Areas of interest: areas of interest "Parking Lot"
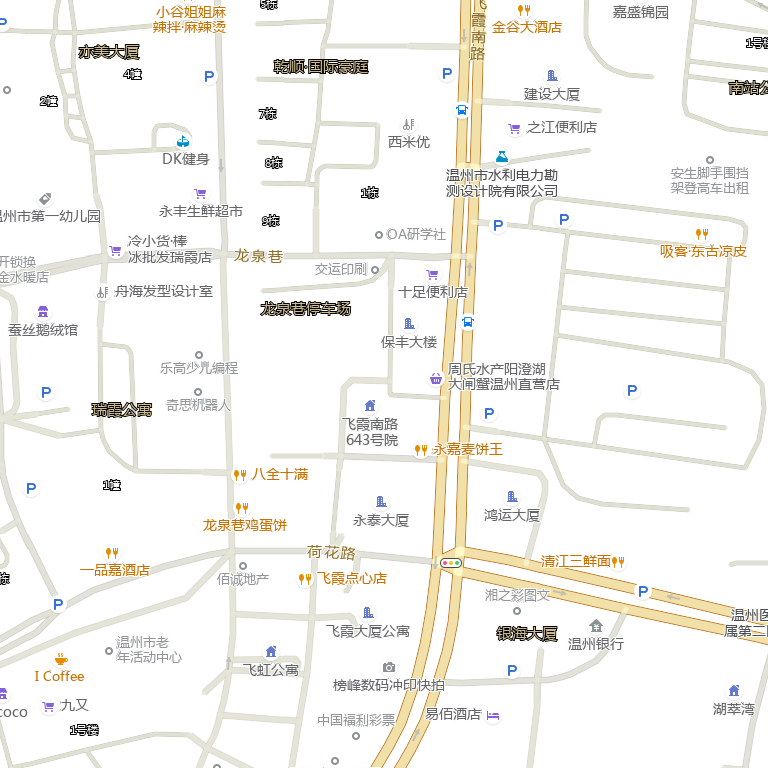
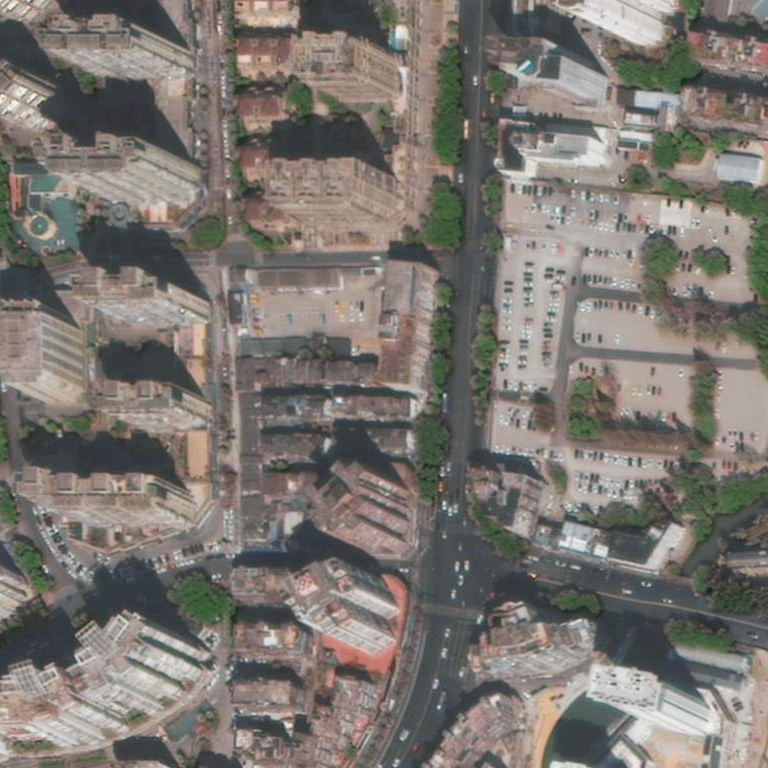